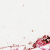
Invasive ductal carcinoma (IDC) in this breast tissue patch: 0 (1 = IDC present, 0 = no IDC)